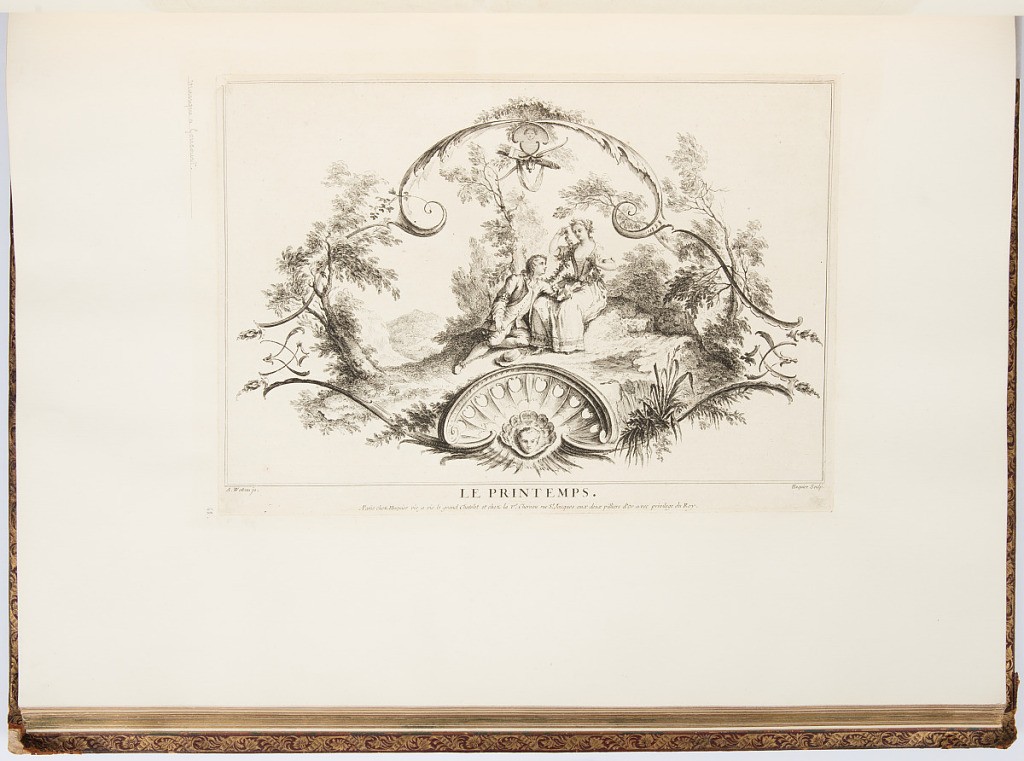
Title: LE PRINTEMPS
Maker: Antoine Watteau, French, 1684–1721
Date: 1723-1735
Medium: Etching on laid paper
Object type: Bound print
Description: Vignette of a young couple in a landscape; the woman sits up and threads flowers, while the young man reclines on the ground and against her legs. The scene is framed by ornament including branches, scrolls, a trophy with bow and arrows, mascarons, and a cartouche. The plate is signed.